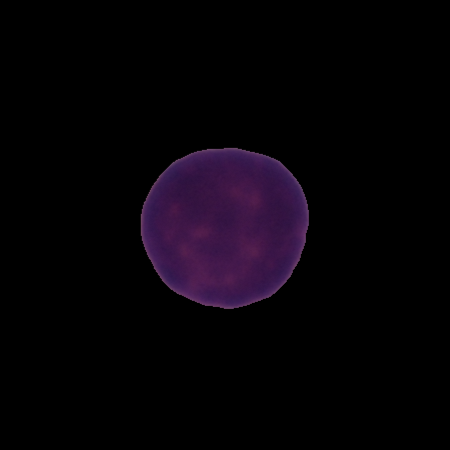
Label: healthy